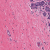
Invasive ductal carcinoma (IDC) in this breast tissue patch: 0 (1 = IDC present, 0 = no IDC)